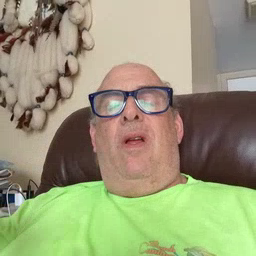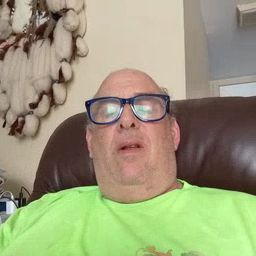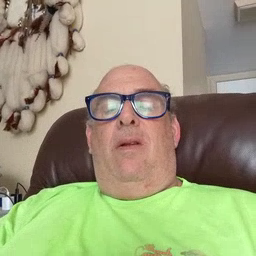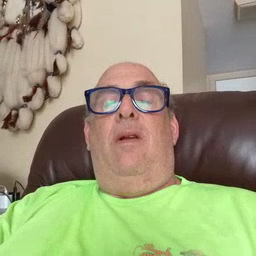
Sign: quiet